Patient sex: M
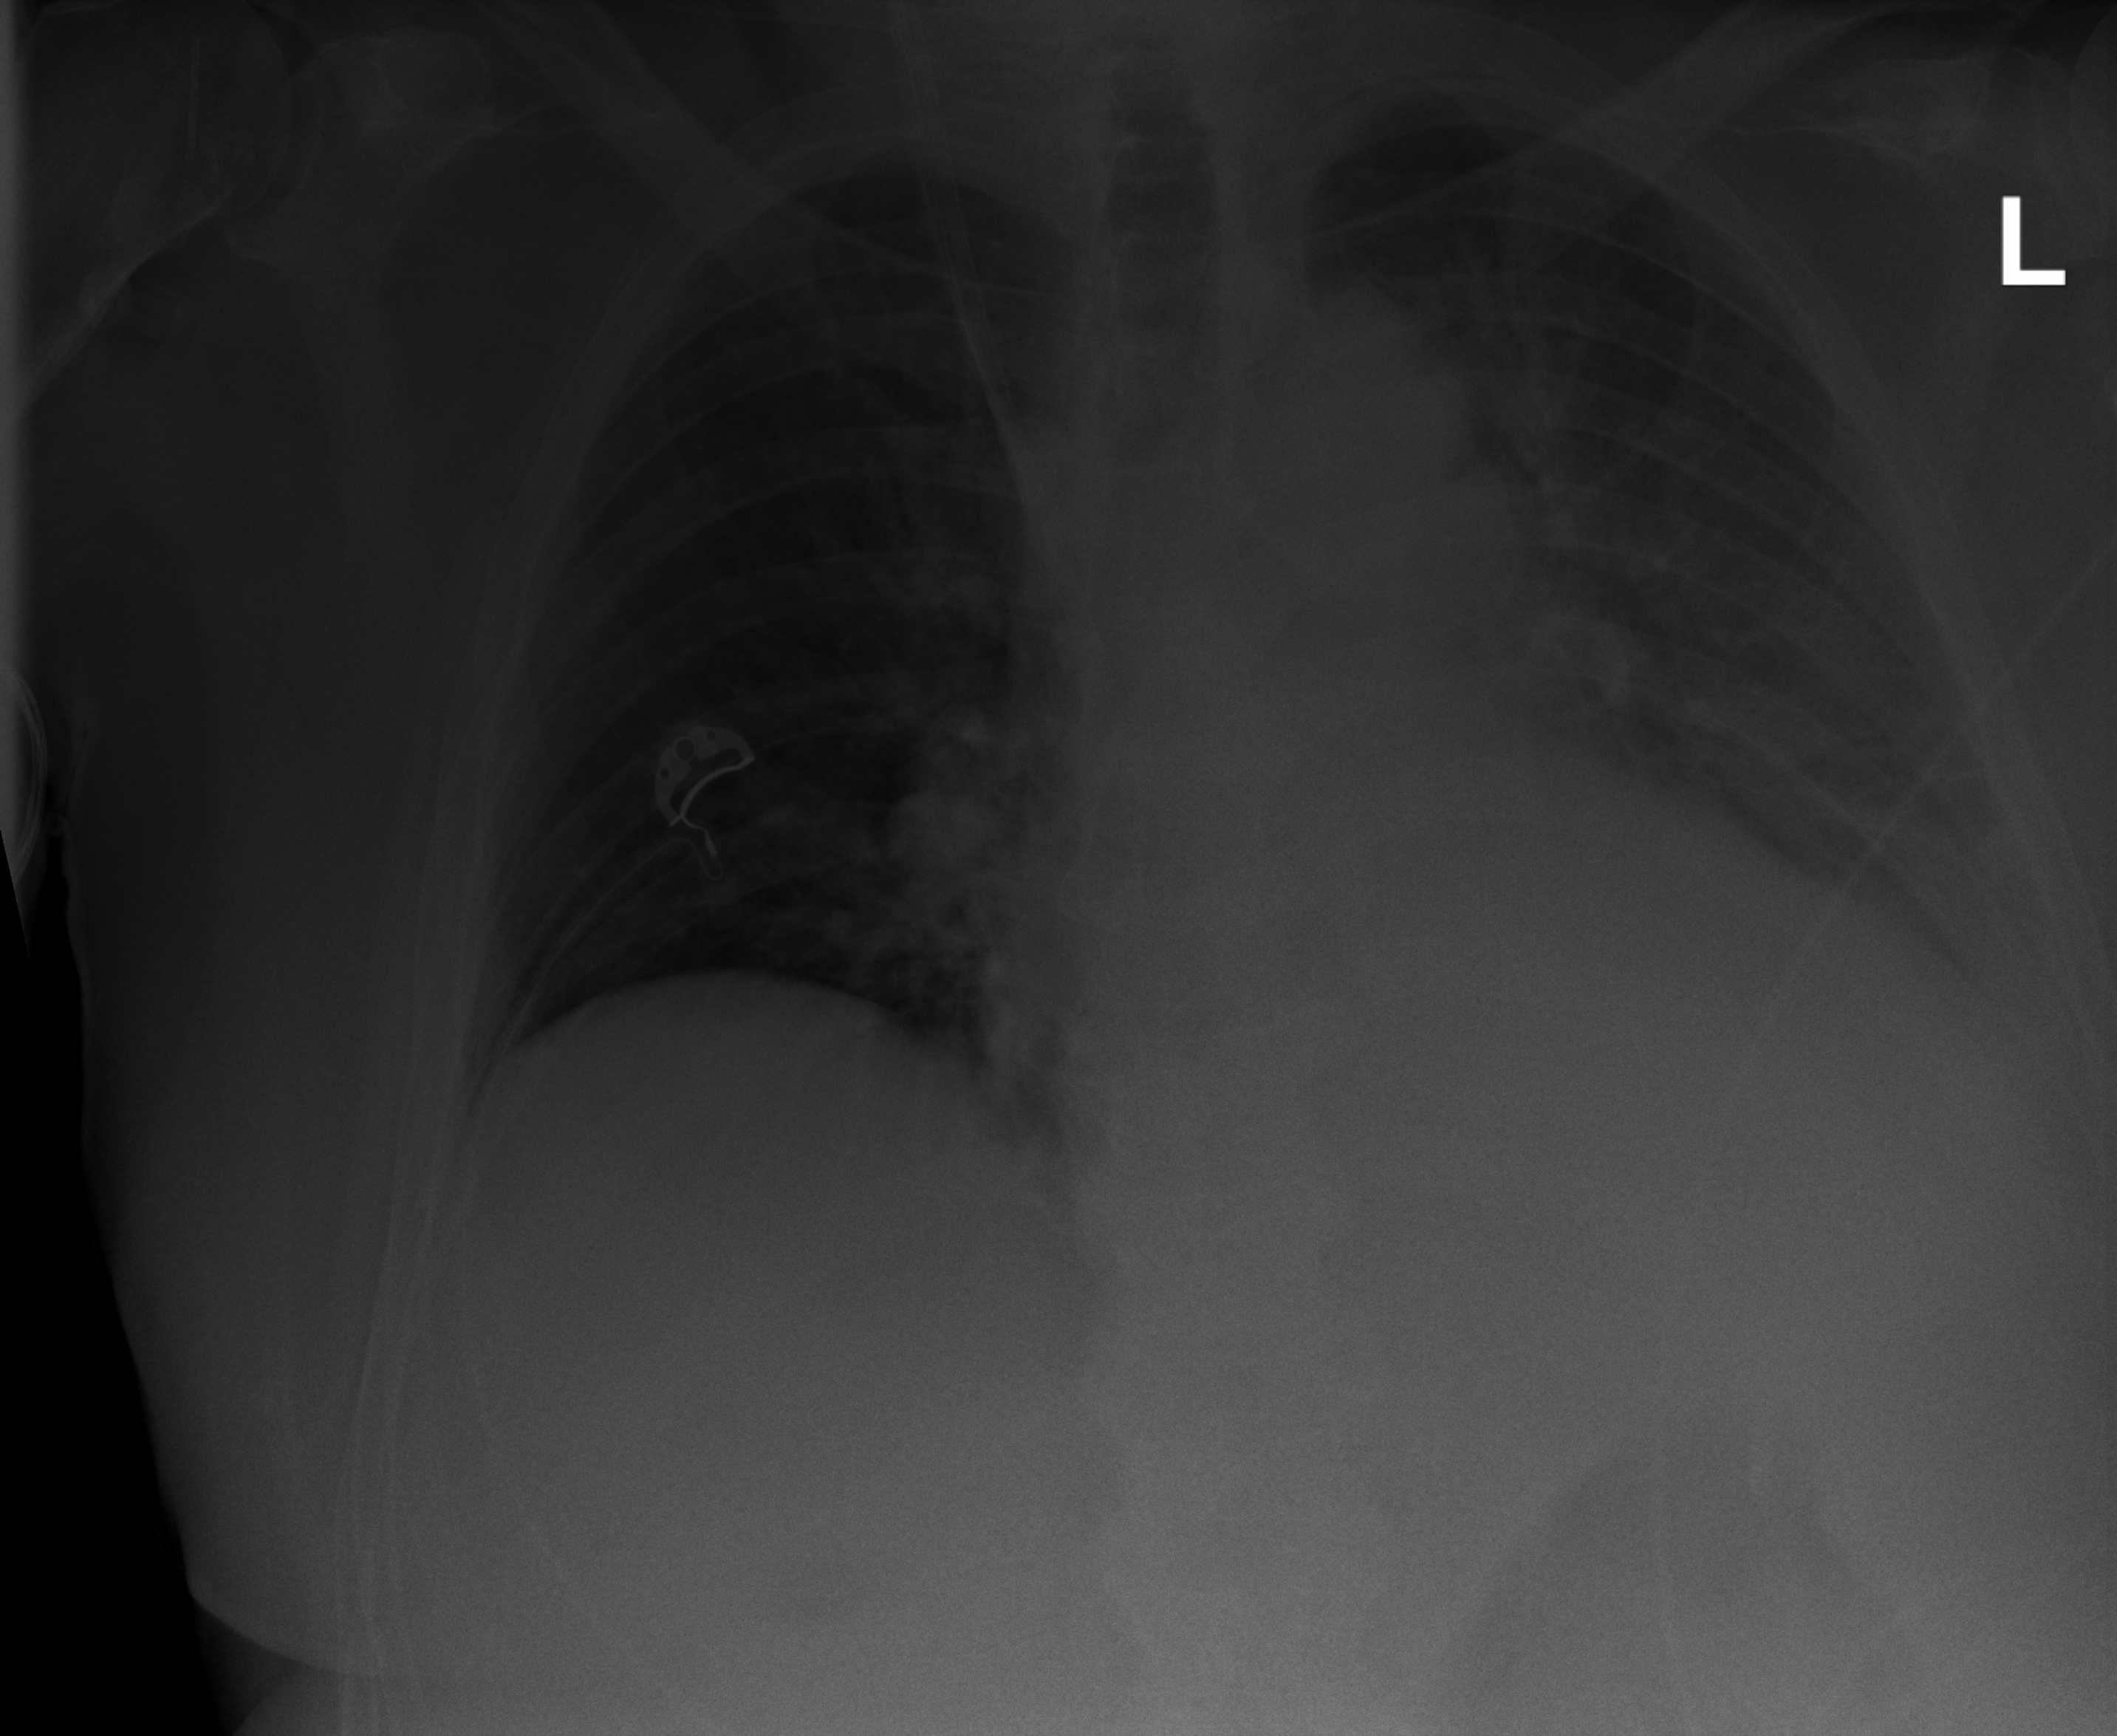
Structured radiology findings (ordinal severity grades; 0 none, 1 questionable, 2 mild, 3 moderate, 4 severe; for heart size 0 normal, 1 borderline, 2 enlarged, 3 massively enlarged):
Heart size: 0
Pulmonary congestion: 2
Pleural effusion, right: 0
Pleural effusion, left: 2
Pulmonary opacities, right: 2
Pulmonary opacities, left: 2
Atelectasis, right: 2
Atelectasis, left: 2